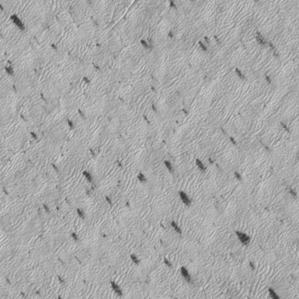
Label: frost